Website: bh-photo
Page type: cross-sells
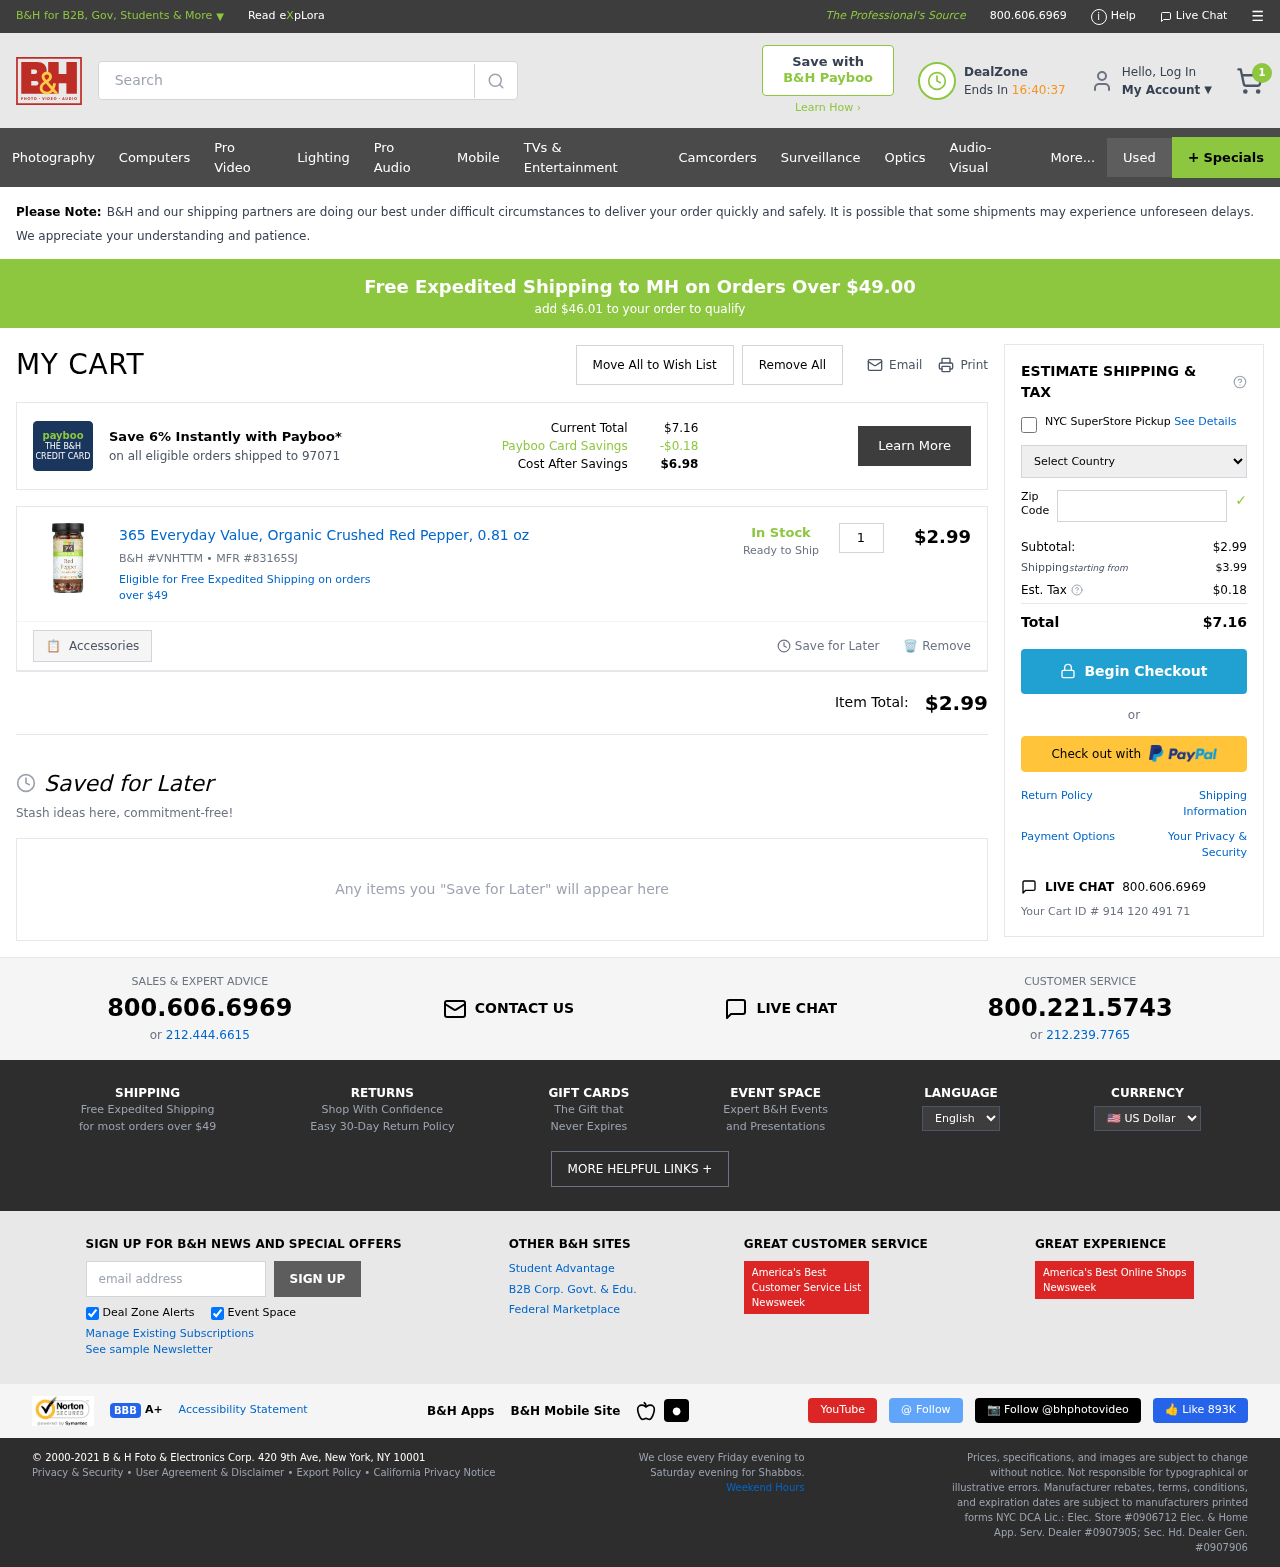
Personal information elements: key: PII_COUNTRY
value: United States
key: PII_POSTCODE
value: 97071
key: PII_STATE
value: MH
Product elements: key: PRODUCT1_NAME
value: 365 Everyday Value, Organic Crushed Red Pepper, 0.81 oz
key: PRODUCT1_PRICE
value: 2.99
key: PRODUCT1_QUANTITY
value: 1
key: PRODUCT1_SKU
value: B&H #VNHTTM
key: PRODUCT1_MFR
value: MFR #83165SJ
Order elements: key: ORDER_NUM_ITEMS
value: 1
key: SHIPPING_THRESHOLD_REMAINING
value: $46.01
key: ORDER_TOTAL
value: $7.16
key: ORDER_SUBTOTAL
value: $2.99
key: ORDER_SHIPPING_COST
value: $3.99
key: ORDER_TAX
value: $0.18
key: ORDER_ID
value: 914 120 491 71
Search elements: key: HEADER_SEARCH
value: Search
Other elements: key: PAYBOO_SAVINGS
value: -$0.18
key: COST_AFTER_SAVINGS
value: $6.98